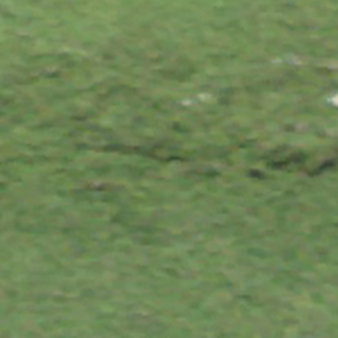
Label: other